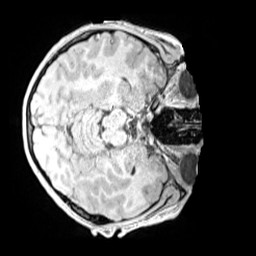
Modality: MP2RAGE
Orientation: axial
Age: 11
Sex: male
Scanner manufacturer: siemens
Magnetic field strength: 3 T
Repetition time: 4 s
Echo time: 0.00299 s